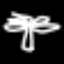
Label: palm tree